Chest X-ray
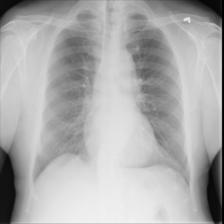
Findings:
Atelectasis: negative
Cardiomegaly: negative
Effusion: negative
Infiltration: positive
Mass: negative
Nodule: negative
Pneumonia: negative
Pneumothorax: negative
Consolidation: negative
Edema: negative
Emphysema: negative
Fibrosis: negative
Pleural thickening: negative
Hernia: negative